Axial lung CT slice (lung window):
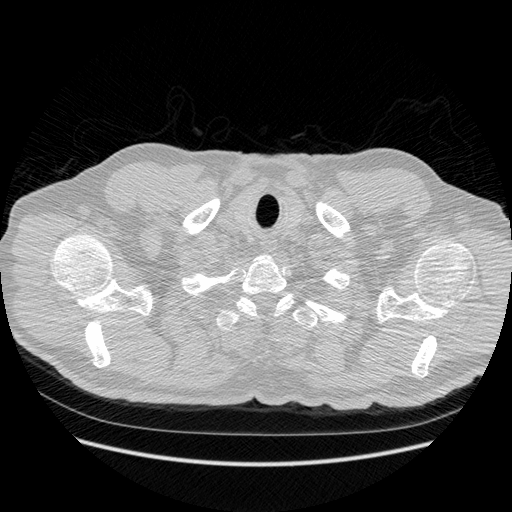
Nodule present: no